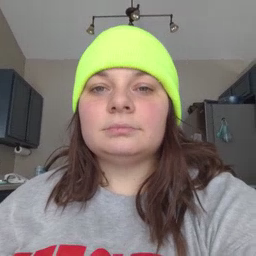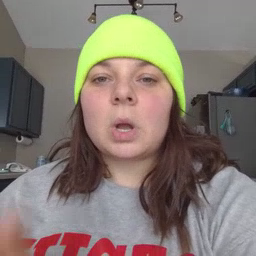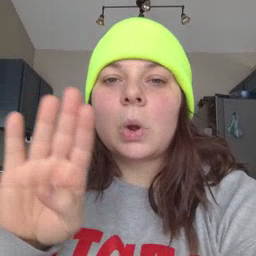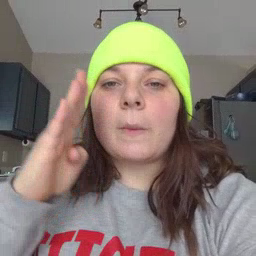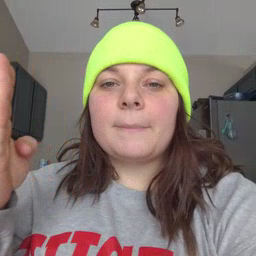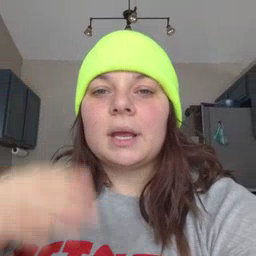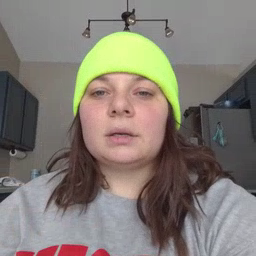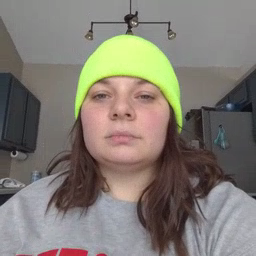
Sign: open